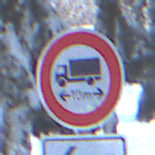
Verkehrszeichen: TatsaechlicheLaenge
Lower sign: RichtungsangabeDurchPfeile2
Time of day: MorningAfternoon
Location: Outdoor (Nature)
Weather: Clear
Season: Winter
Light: Natural